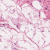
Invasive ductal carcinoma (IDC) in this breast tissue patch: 0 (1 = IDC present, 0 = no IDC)